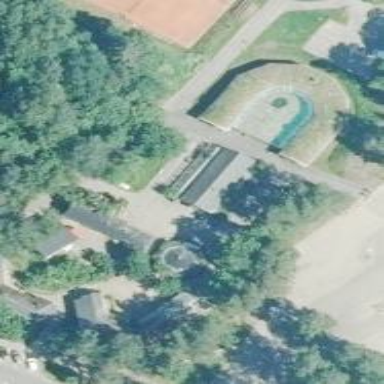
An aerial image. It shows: Animal shelter.